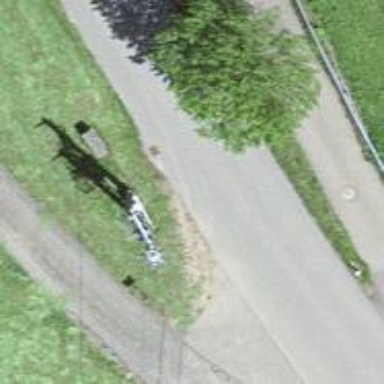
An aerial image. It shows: Distribution transformer attached to power pole.